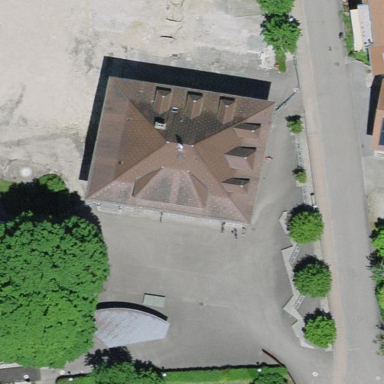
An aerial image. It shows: School building.